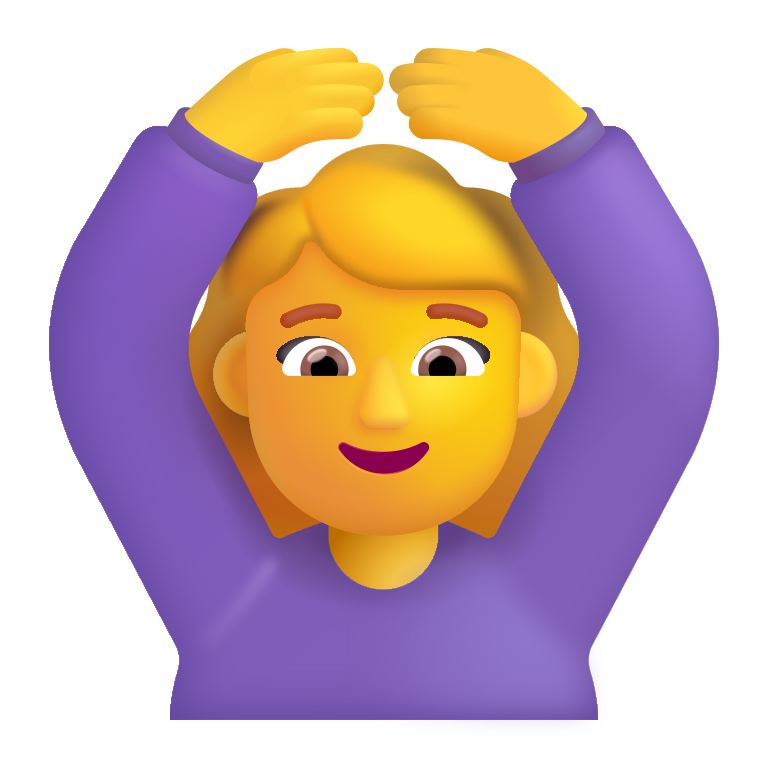
woman gesturing ok color default